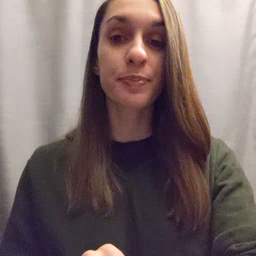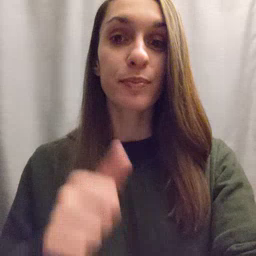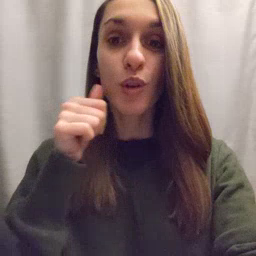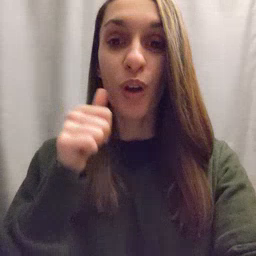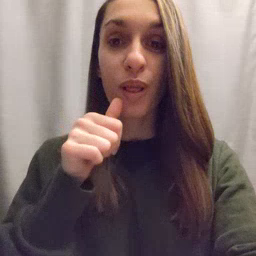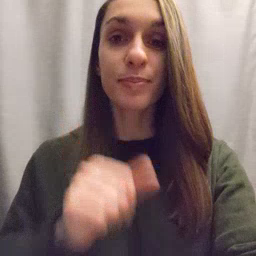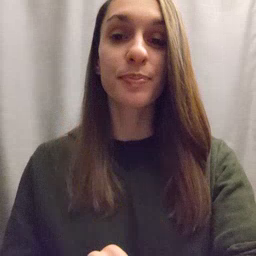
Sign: girl